Question: Guys I have 2 tables first is second is :
I am connecting both tables with
> users, notes and user_note tables

Now I am trying to get logged in user notes where I have logged in user id by 'Auth::user() -> id' also I am trying to get that can see the same note.
> For example
can see also can see .
So have .
> Problem:
I want eloquent that get me all the logged in user's notes and other users that share the same note.
I have tried 'whereHas' but I couldn't get what I need.
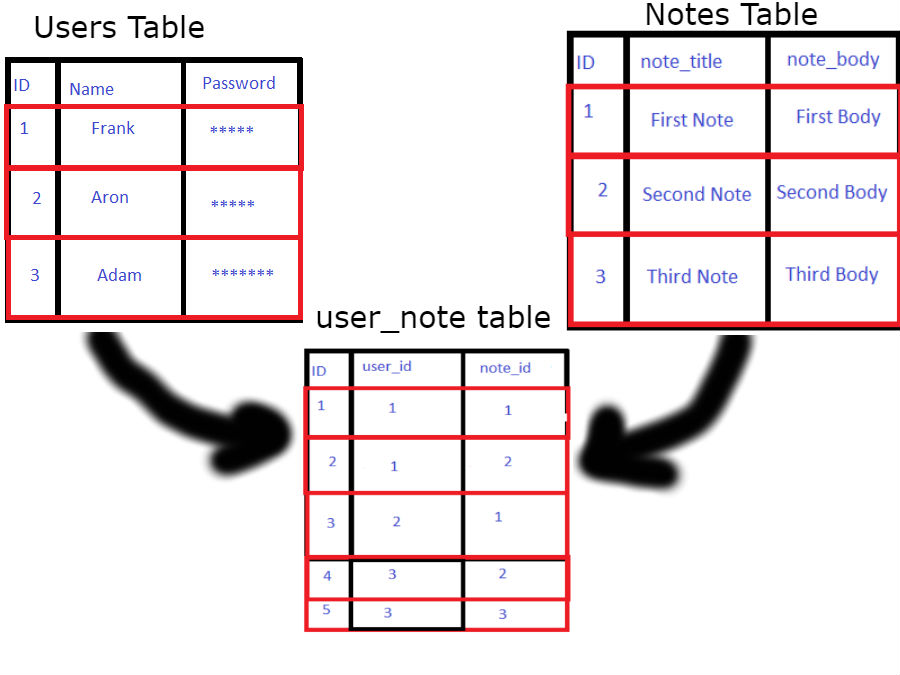
Answer: Try this:
'''
$loggedInUser = Auth::user();
$notes = $loggedInUser->notes()->with('users')->get();
'''